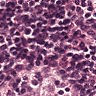
Metastatic tissue present: no